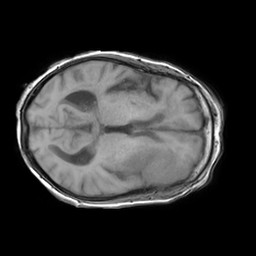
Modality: T1w
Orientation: axial
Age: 82
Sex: female
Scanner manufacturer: philips
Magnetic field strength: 1.5 T
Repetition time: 0.1808 s
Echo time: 0.001853 s